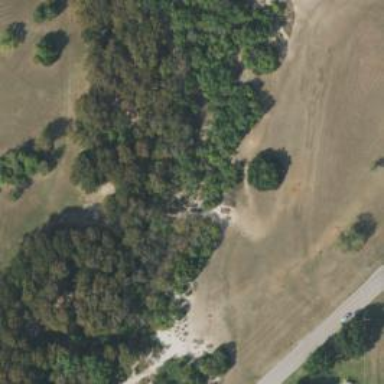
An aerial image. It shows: Disc golf hole as part of disc golf sport activity.